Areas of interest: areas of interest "Nanjing Xuanze P1 Parking Lot"
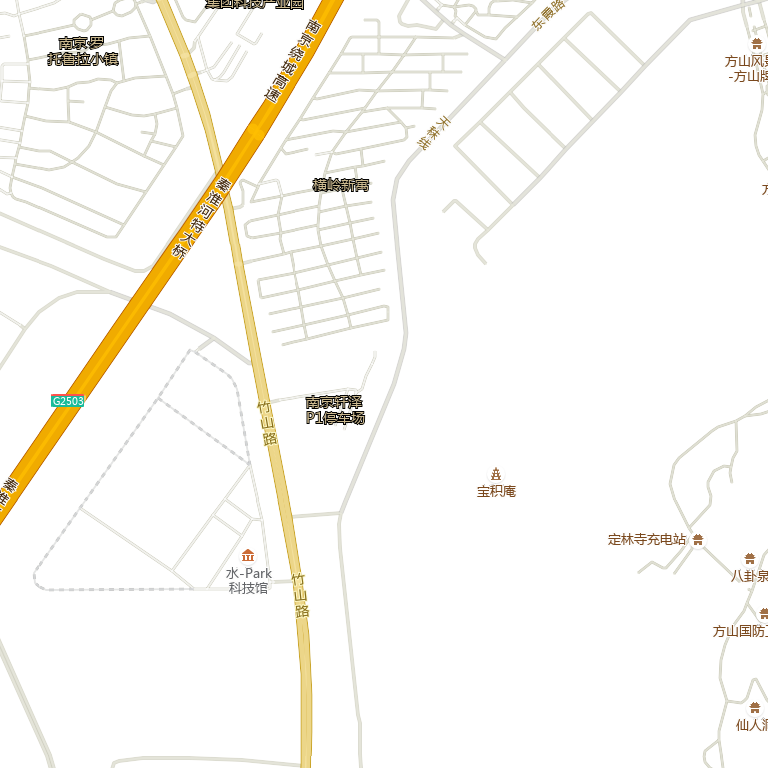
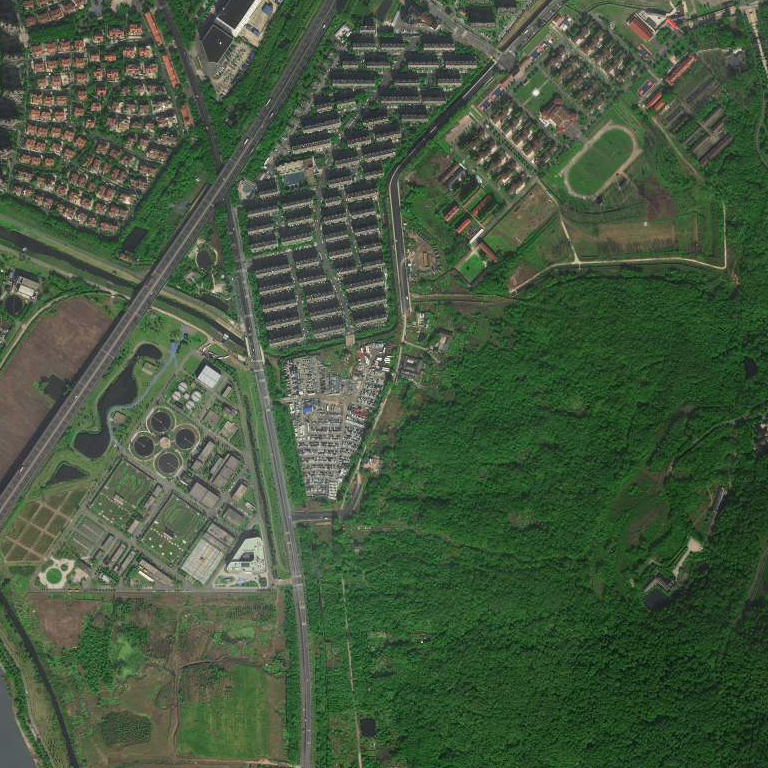